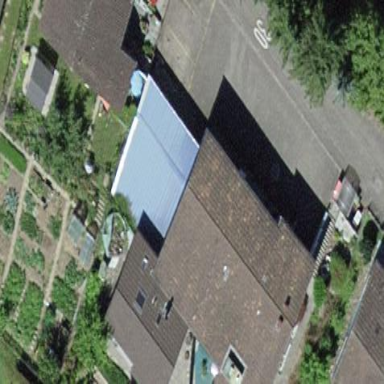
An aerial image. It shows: Building with tile roof.